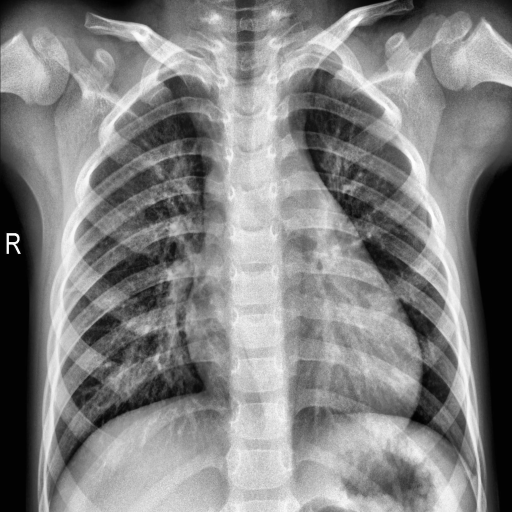
Finding: NORMAL